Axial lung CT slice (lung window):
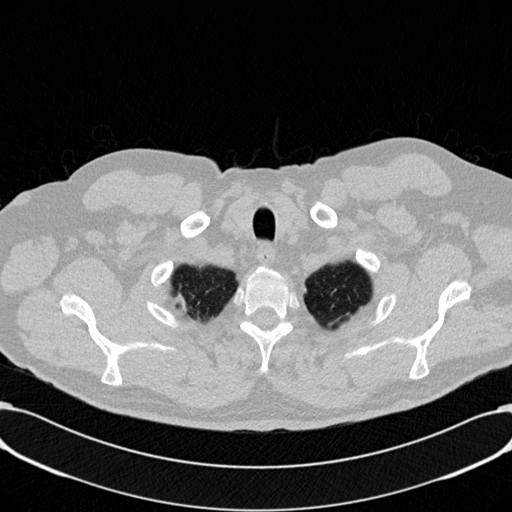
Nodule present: no